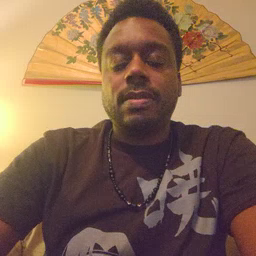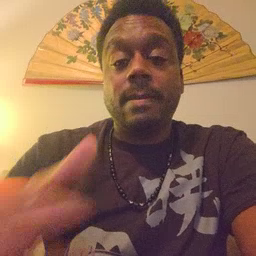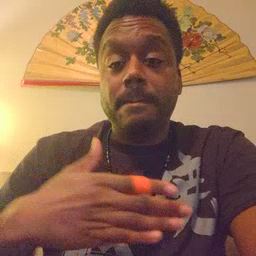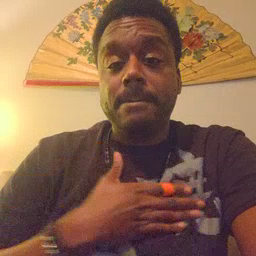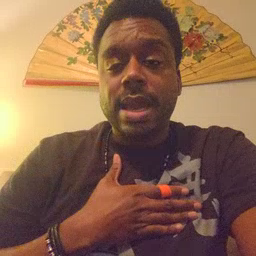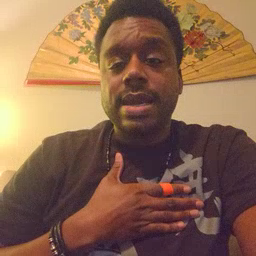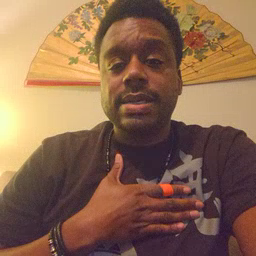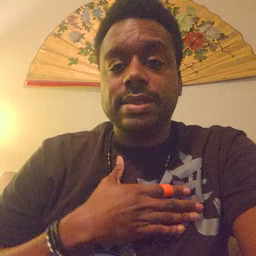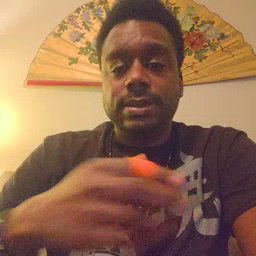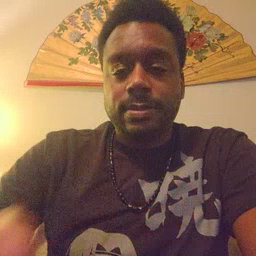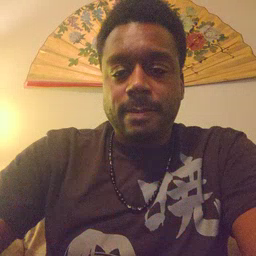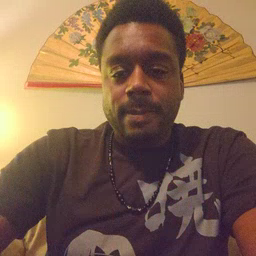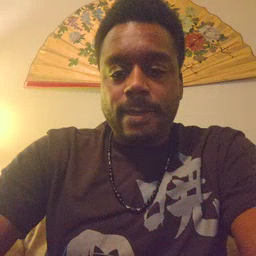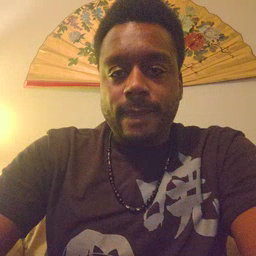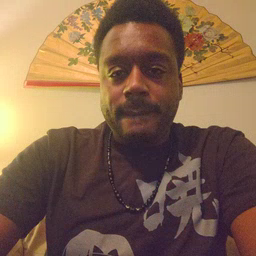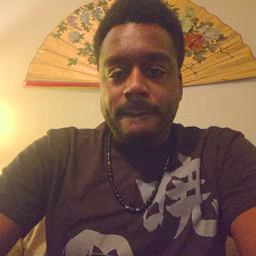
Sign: minemy